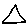
Label: triangle